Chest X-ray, AP view. Patient: 51 years old, sex F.
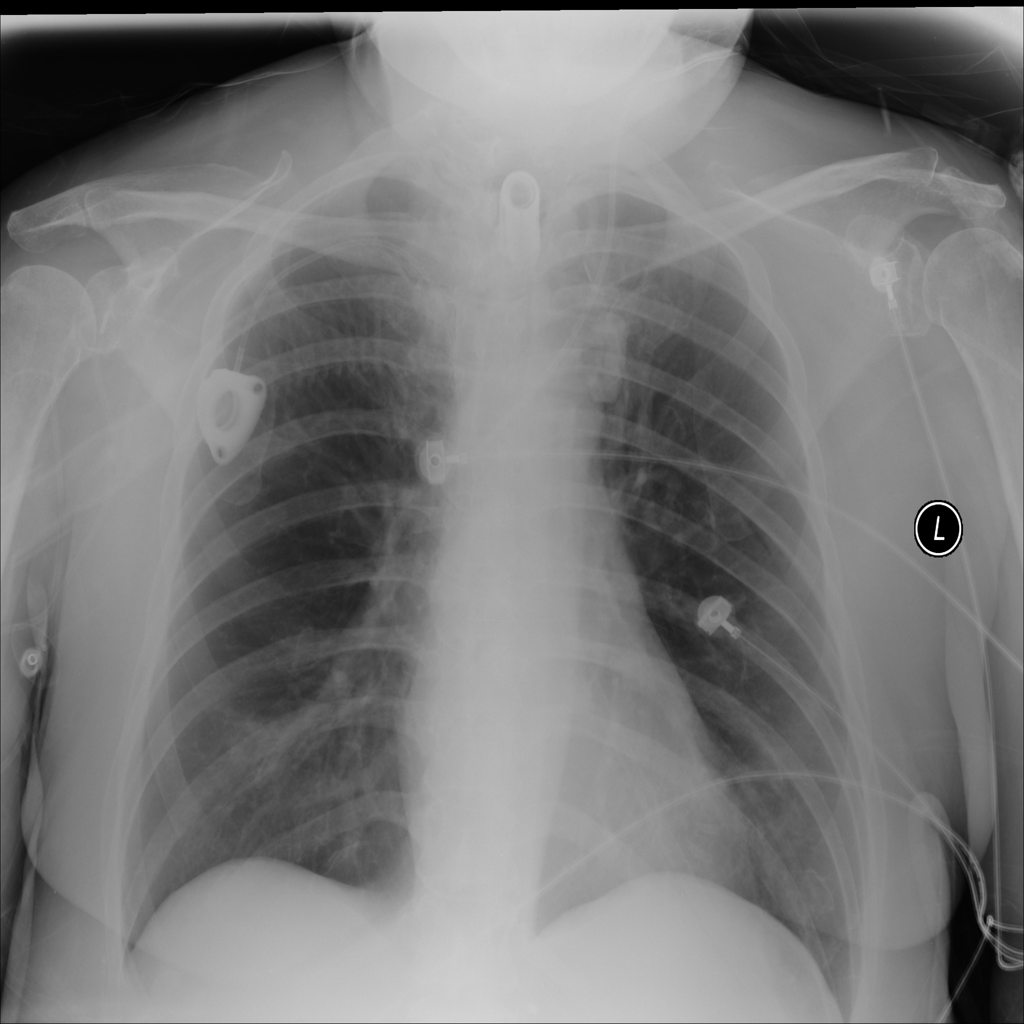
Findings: No Finding